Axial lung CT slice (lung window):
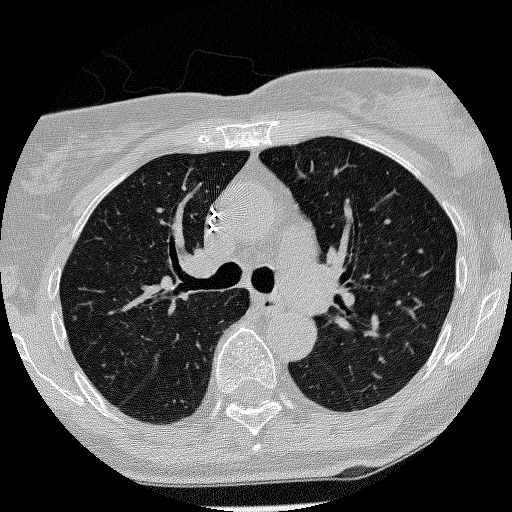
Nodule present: no